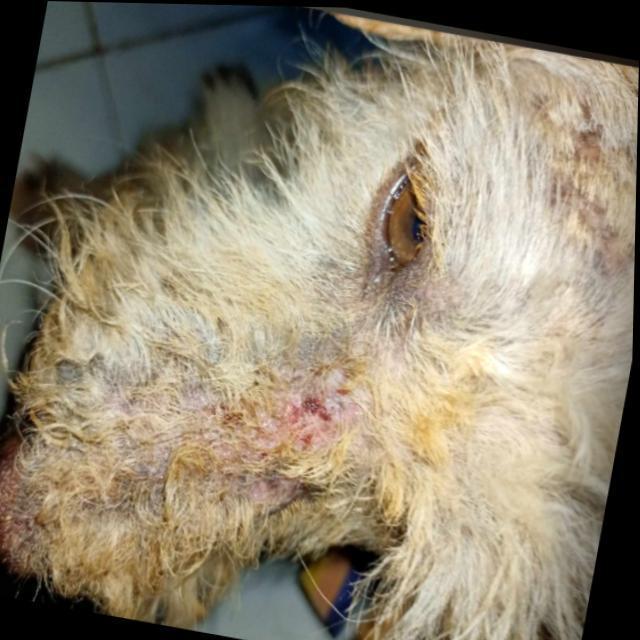
Canine demodicosis (Demodex mange) — caused by Demodex canis mites. Presents with alopecia, follicular papules, pustules, and comedones. Often localized on face and forelimbs.